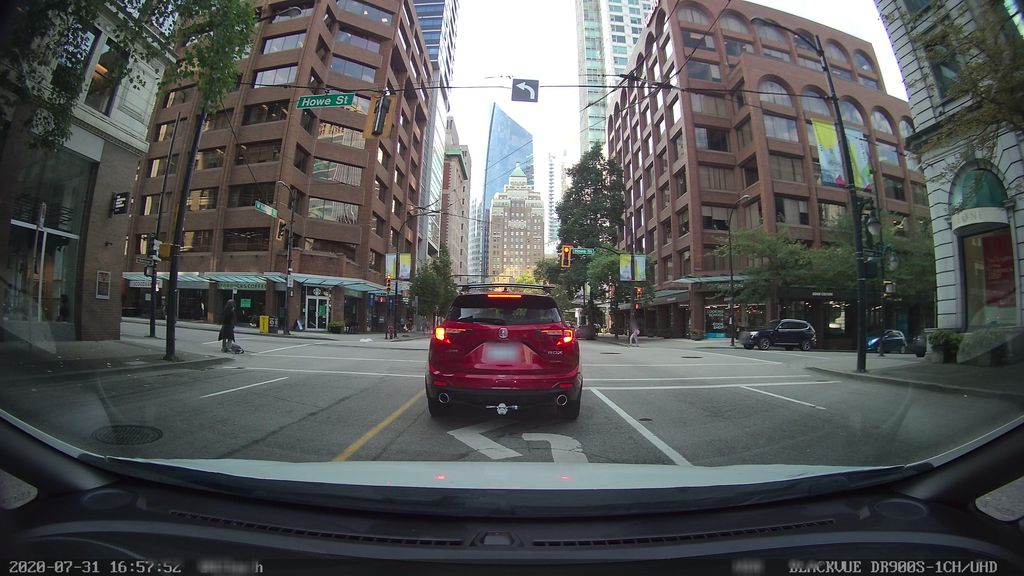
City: vancouver